Question: I have a 'view' with a bunch of button in a 'UIScrollView'. When the user presses a button, I want a UIPopOverController to display pointing at the selected button. It kind of works, but the popover is the wrong size and points to a random point in the view. Here is my code.
'''
-(void)detail:(id)sender{
UIButton *button = sender;
NSLog(@"tag = %i", button.tag);
UINavigationController *navController = [[UINavigationController alloc] initWithRootViewController:viewController];
if (UI_USER_INTERFACE_IDIOM() == UIUserInterfaceIdiomPad) {
self.popover = [[UIPopoverController alloc] initWithContentViewController:navController];
self.popover.delegate = self;
[self.popover presentPopoverFromRect:button.bounds inView:self.view permittedArrowDirections:UIPopoverArrowDirectionAny animated:YES];
}
'''
Than the problem with the size of the popover:
In the view that is inside the popover, I have:
'''
self.contentSizeForViewInPopover = scroll.contentSize;
NSLog(@"%f, %f", scroll.contentSize.height, scroll.contentSize.width);
NSLog(@"showing: %f, %f", self.contentSizeForViewInPopover.height, self.contentSizeForViewInPopover.width);
'''
and both logs are matching. So I think everything should work correctly. But it doesn't. Here is a screen shot. Let me know if you need more of my code. Thanks in advance.

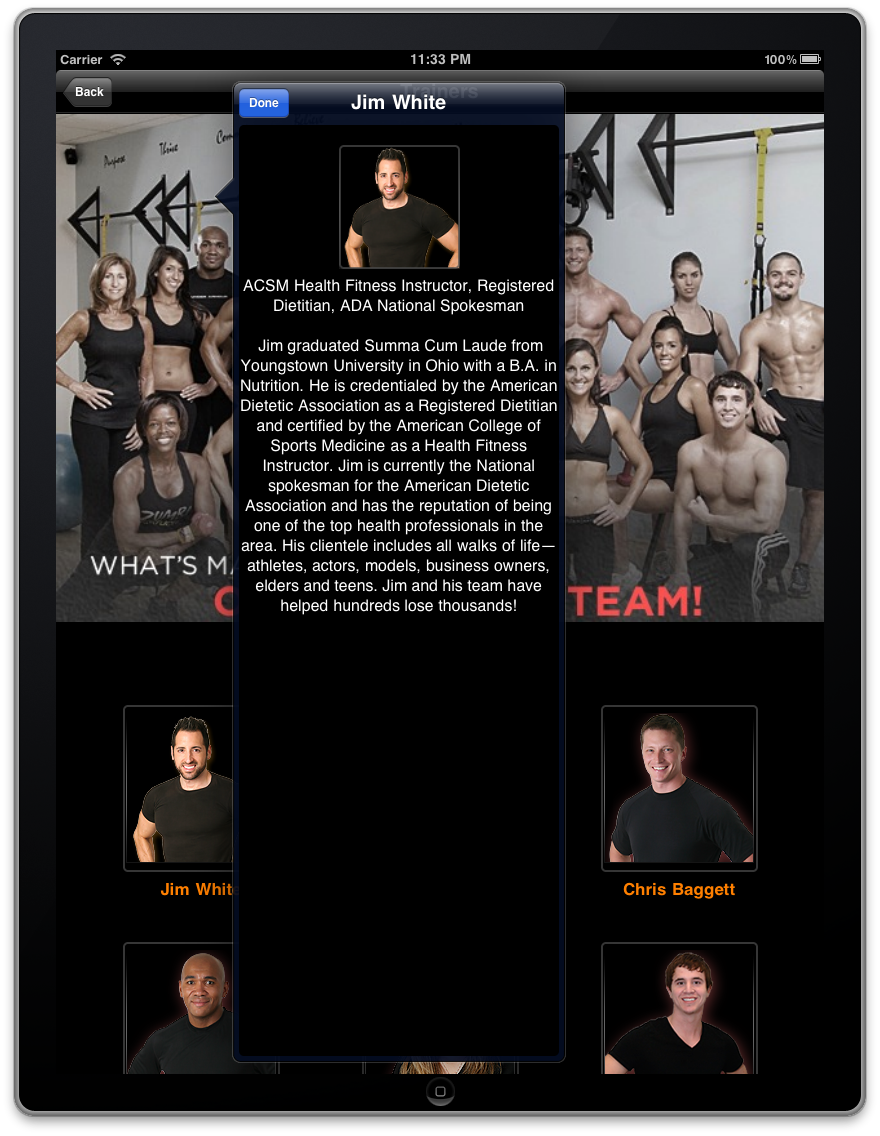
Answer: Regarding the size of the popover only: I managed to do it with a variable heighted UILabel:
'''
UILabel *hinweis;
hinweis.text = @"...";
hinweis.frame = CGRectMake(x,y,width,800);
[hinweis sizeToFit];
'''
And for the arrow: have you tried a different inView param like self.parentViewController.view?